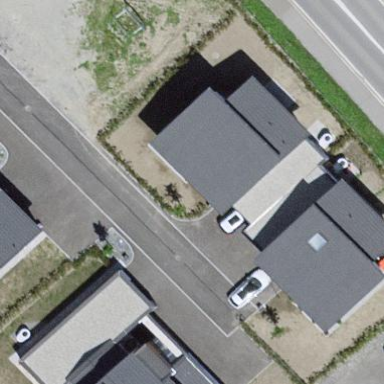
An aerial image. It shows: Semidetached house.